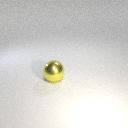
large yellow metal sphere